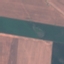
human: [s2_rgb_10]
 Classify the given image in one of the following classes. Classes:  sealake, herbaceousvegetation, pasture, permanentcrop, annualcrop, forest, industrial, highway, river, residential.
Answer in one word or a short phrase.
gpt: AnnualCrop